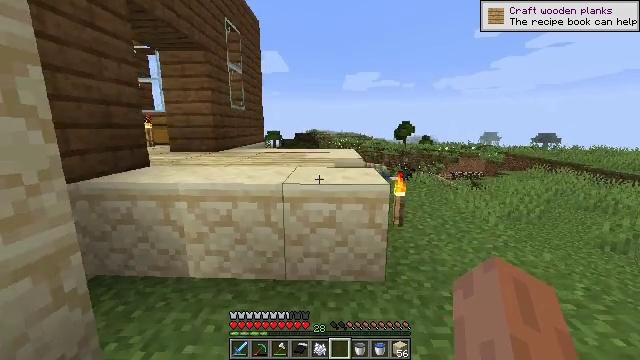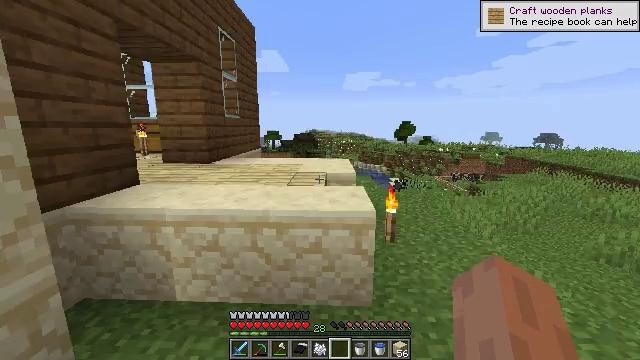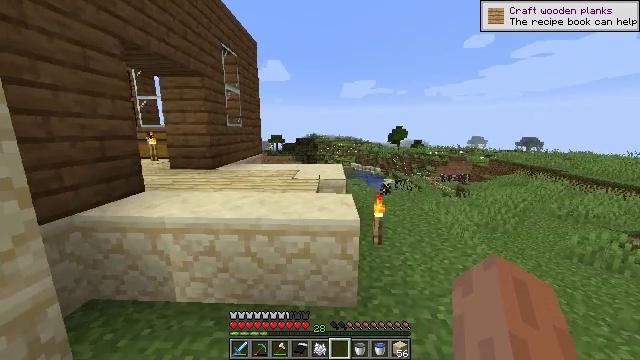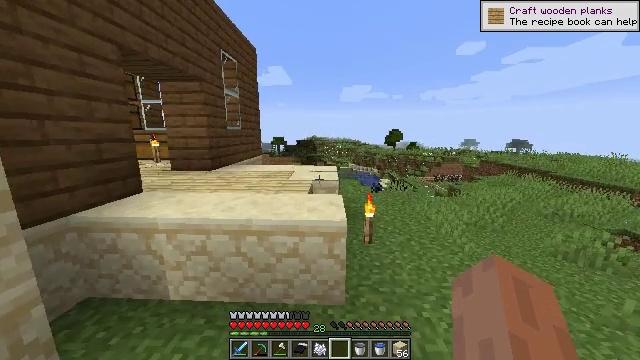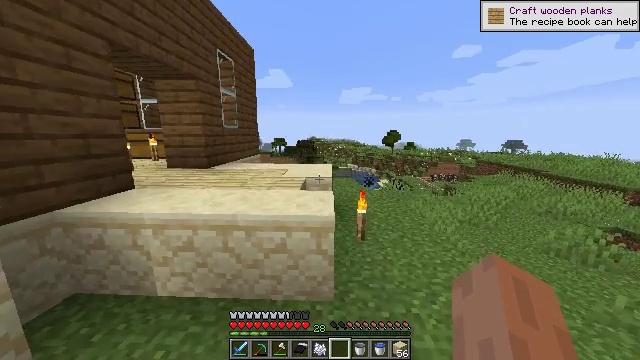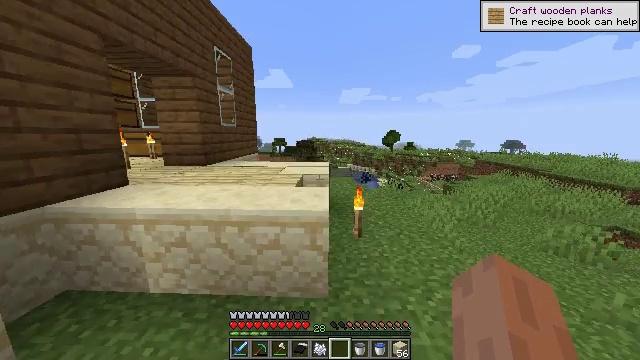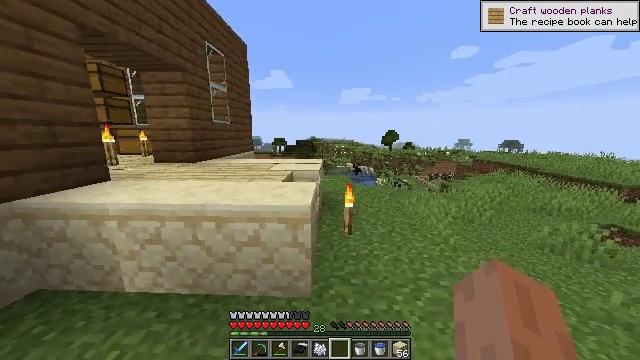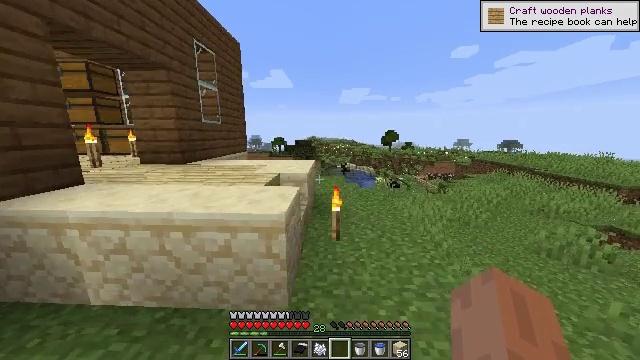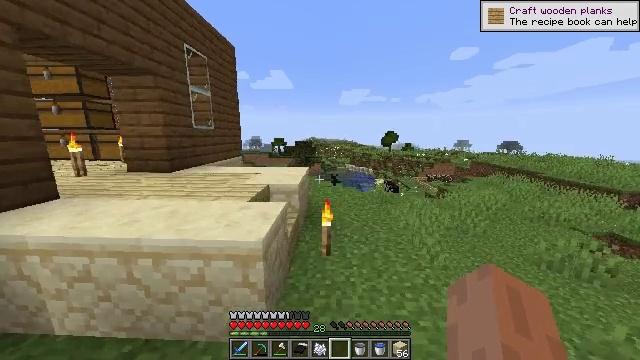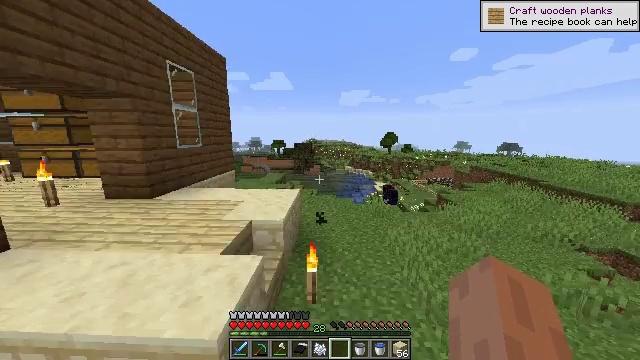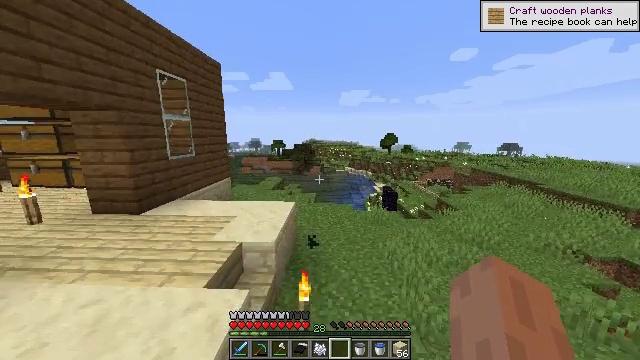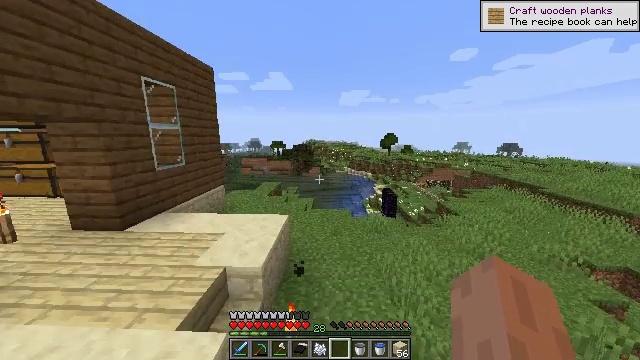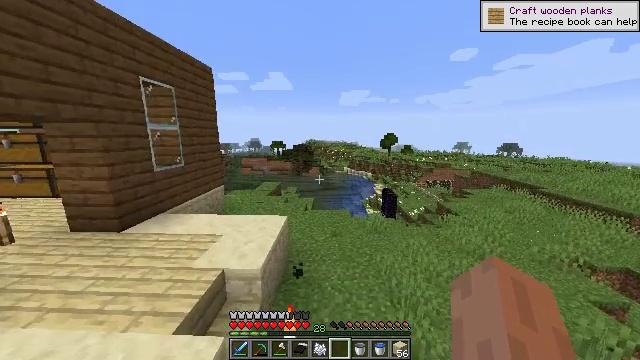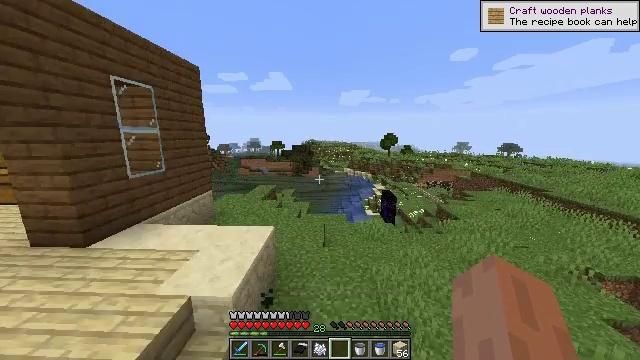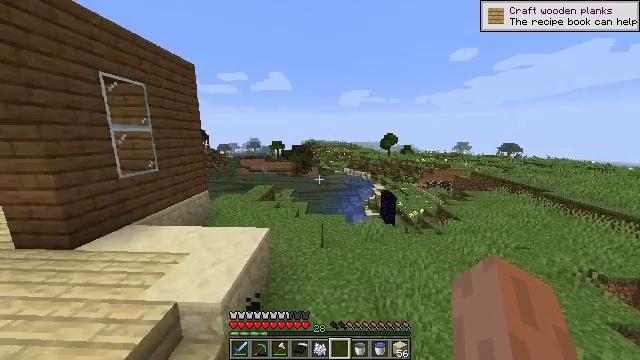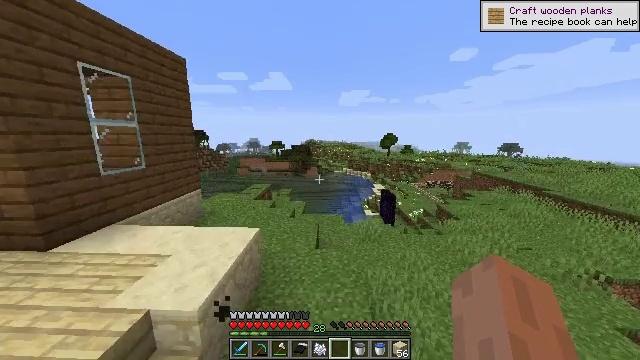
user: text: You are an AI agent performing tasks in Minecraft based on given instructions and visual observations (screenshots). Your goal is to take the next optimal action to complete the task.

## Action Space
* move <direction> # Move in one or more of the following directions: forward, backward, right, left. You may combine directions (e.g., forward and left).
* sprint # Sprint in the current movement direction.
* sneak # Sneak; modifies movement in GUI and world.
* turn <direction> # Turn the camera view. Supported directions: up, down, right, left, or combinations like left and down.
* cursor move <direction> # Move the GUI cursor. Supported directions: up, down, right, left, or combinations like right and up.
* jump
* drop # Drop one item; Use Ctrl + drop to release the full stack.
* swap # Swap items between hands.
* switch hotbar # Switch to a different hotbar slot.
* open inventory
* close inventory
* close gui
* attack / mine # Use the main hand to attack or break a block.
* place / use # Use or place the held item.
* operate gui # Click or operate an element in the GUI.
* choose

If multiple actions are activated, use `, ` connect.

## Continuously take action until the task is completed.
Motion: motion action
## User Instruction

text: Drop a bone meal.
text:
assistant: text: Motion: move forward and move right, sprint, jump
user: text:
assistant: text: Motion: move forward and move right, sprint, jump
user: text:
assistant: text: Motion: move forward and move right, sprint, jump
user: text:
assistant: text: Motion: move forward and move right, sprint, jump
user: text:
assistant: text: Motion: move forward and move right, sprint, jump
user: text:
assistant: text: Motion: move forward and move right, sprint, jump
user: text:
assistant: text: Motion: move forward and move right, sprint, jump
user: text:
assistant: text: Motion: move forward and move right, sprint, jump
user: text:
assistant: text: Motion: move forward, sprint, jump
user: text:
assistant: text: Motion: move forward, sprint
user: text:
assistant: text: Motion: move forward and move right, sprint
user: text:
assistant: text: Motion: move forward and move right, sprint
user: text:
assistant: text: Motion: move forward and move right, sprint
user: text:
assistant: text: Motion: move forward and move right, sprint
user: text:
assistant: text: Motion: move forward and move right, sprint
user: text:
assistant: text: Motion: move forward and move right, sprint, jump
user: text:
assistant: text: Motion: move forward and move right, sprint, jump
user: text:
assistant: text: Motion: move forward and move right, sprint, jump
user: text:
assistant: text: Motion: move forward and move right, sprint, jump
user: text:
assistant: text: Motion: move forward and move right, sprint, jump
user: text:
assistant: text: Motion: move forward and move right, sprint, jump
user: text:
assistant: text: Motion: move forward and move right, sprint, jump
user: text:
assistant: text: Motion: move forward and move right, sprint, jump
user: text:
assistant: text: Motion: move forward and move right, sprint, jump
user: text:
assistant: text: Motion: move forward and move right, sprint, jump
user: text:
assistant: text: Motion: move forward and move right, sprint, jump
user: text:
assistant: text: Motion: move forward and move right, sprint, jump
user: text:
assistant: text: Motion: move forward and move right, sprint, jump
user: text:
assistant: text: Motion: move forward and move right, sprint, jump
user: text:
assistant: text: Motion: move forward and move right, sprint, jump